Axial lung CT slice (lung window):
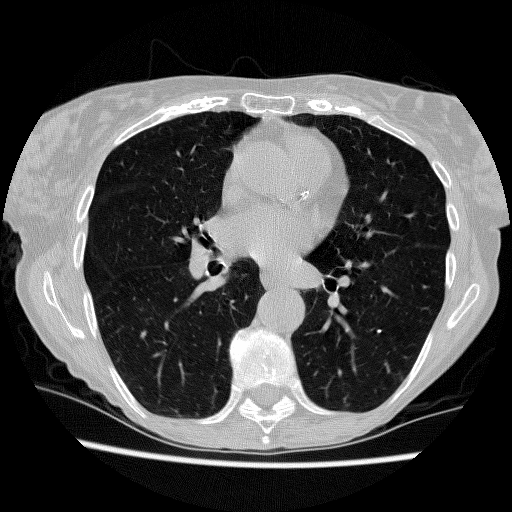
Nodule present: no